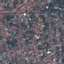
Land use / land cover: Residential